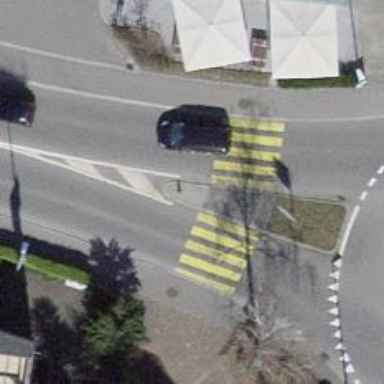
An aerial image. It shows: Zebra crossing on footway.